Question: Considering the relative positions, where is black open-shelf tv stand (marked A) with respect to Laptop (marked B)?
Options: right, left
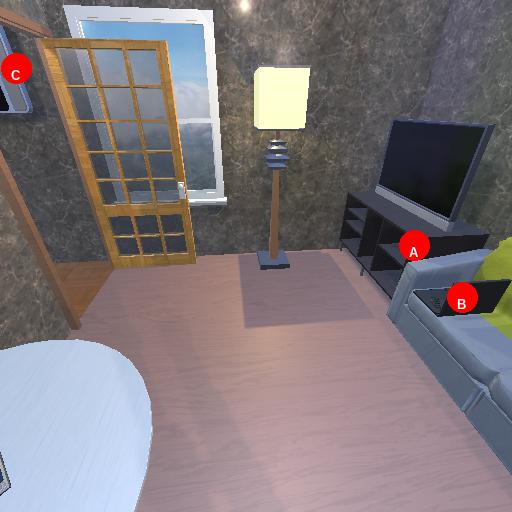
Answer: right